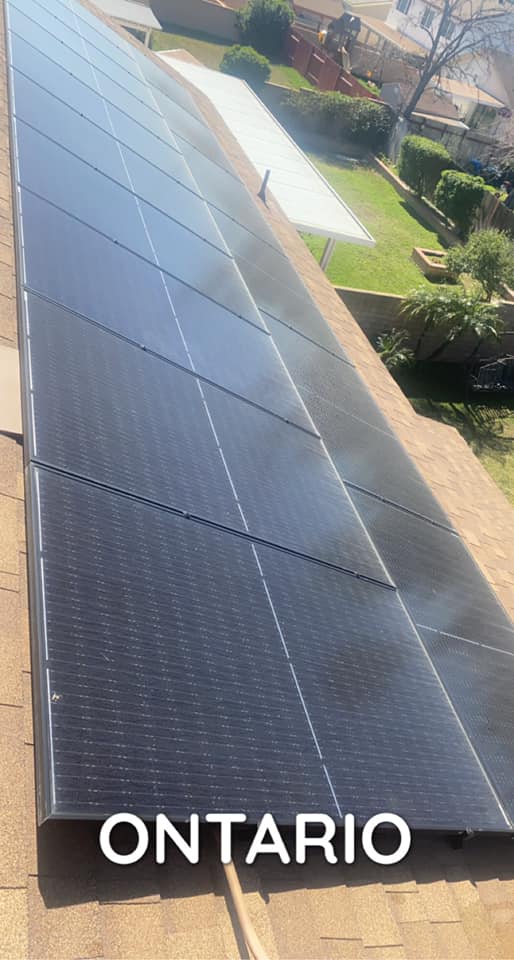
Label: Dusty